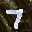
Label: 7